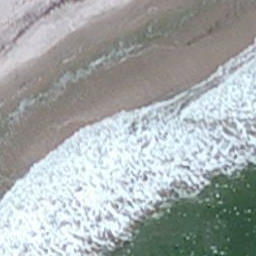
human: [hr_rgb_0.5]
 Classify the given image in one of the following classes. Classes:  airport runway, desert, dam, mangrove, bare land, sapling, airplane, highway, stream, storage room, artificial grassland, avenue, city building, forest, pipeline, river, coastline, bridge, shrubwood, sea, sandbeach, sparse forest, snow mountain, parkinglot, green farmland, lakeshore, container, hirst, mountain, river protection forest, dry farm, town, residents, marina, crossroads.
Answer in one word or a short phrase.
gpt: coastline